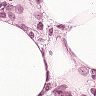
Metastatic tissue present: yes